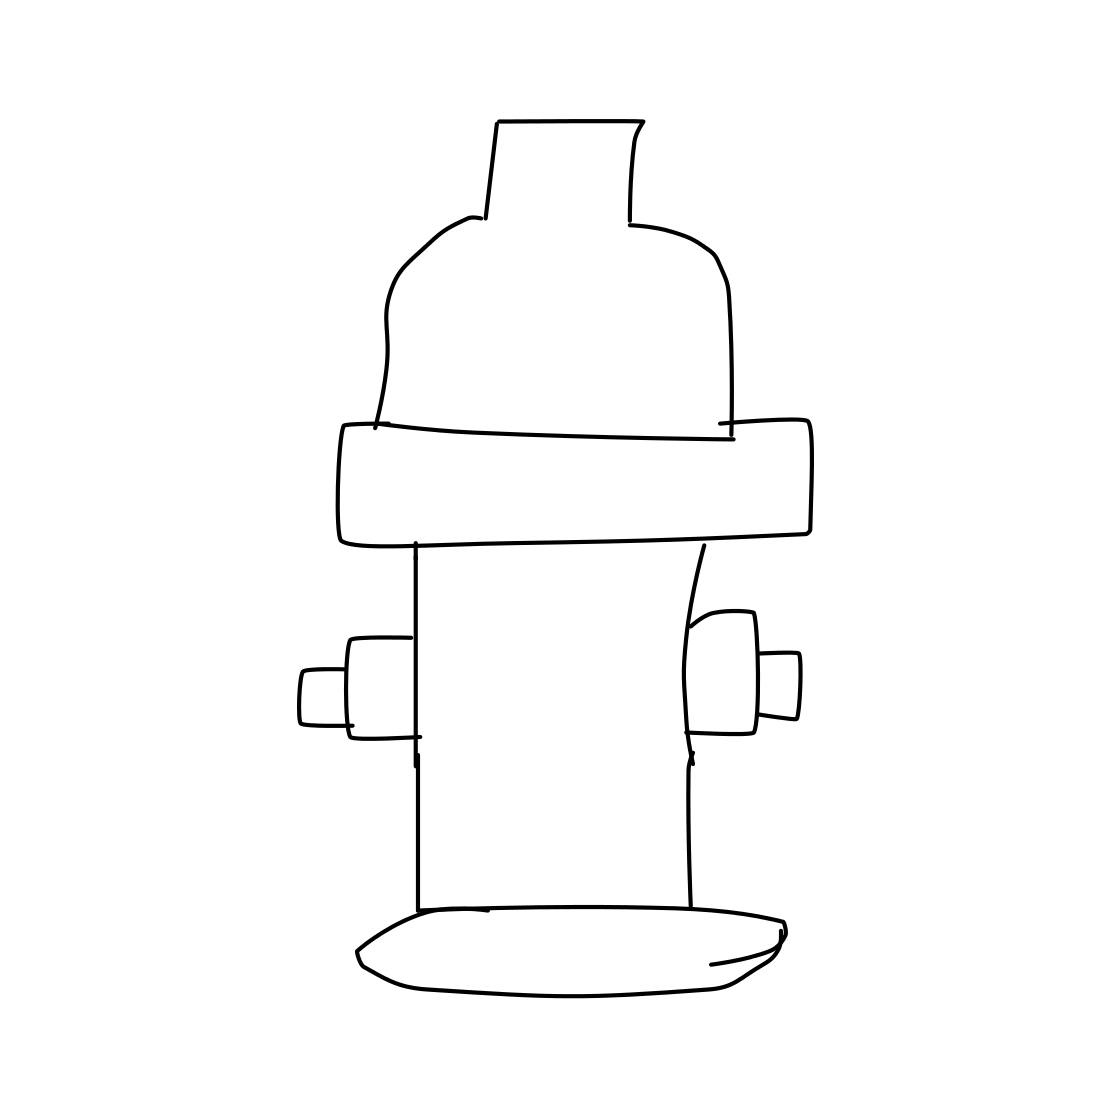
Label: fire hydrant